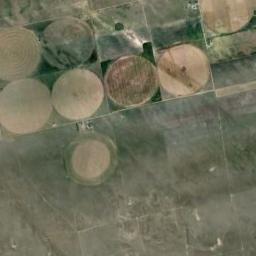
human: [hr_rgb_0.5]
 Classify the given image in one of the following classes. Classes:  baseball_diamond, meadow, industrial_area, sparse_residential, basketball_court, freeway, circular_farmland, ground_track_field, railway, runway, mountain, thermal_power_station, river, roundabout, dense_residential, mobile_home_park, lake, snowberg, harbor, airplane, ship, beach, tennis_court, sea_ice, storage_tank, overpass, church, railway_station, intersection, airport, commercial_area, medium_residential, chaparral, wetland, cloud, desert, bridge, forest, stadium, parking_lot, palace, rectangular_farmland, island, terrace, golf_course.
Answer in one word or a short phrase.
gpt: circular_farmland